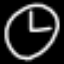
Label: clock